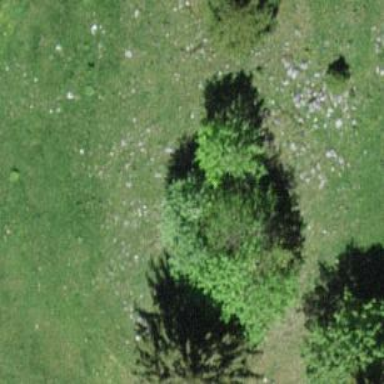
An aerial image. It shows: Forest with mixture of leaf types and cycles.